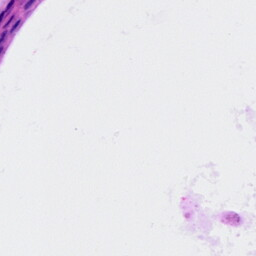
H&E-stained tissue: Ovarian